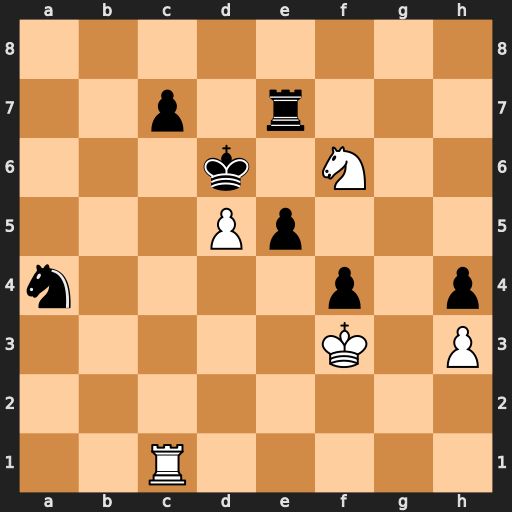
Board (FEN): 8/2p1r3/3k1N2/3Pp3/n4p1p/5K1P/8/2R5
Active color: w
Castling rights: -
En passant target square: -
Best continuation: Rc6#